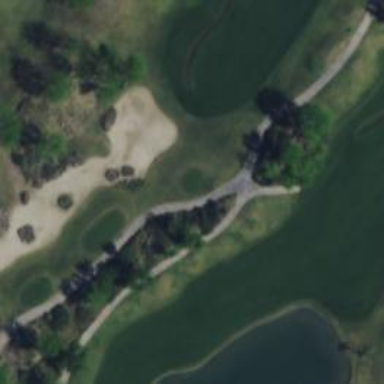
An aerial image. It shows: Golf bunker filled with natural sand.